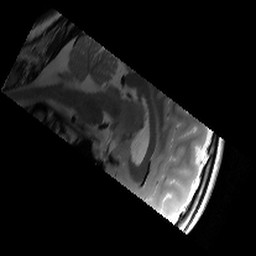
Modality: T2w
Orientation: sagittal
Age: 22
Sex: female
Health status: healthy
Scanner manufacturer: siemens
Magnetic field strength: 3 T
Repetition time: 6 s
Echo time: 0.064 s